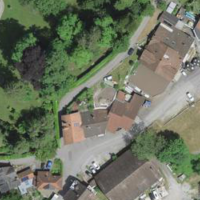
EUNIS habitat code: 55
Species observed at this site:
Fagus sylvatica